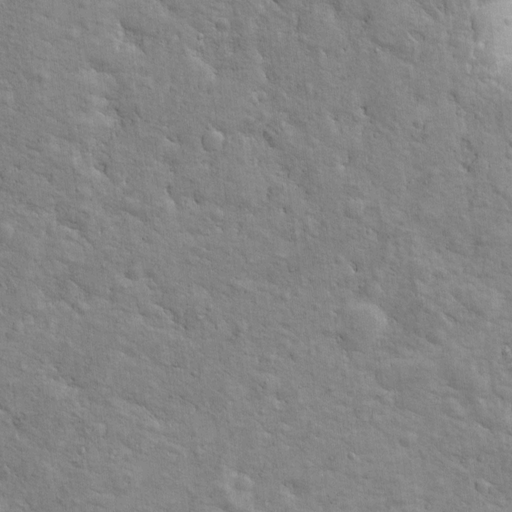
Classes present: Background, Cone